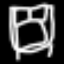
Label: bed